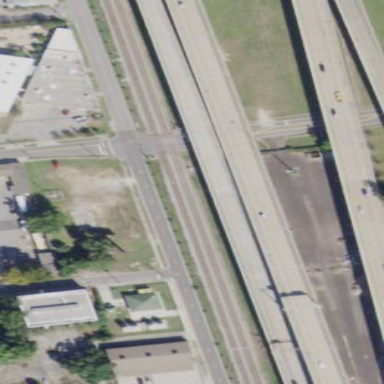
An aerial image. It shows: Bridge with ramp design.